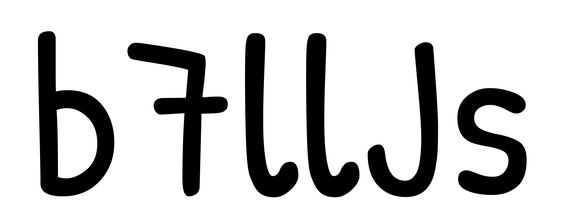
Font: PatrickHand-Regular